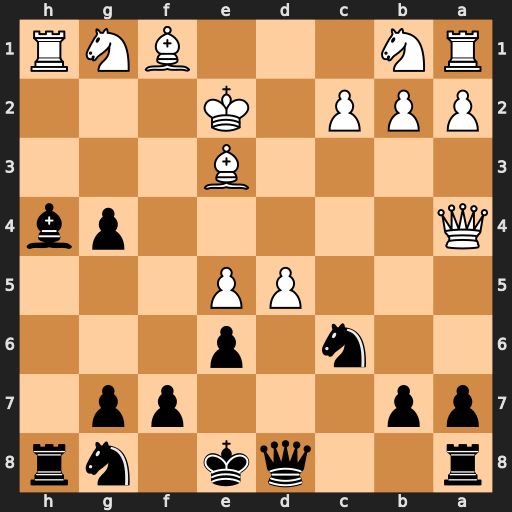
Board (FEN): r2qk1nr/pp3pp1/2n1p3/3PP3/Q5pb/4B3/PPP1K3/RN3BNR
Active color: b
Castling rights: kq
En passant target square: -
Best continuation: Qxd5 Rxh4 Rxh4